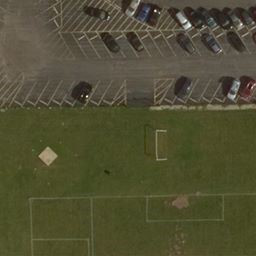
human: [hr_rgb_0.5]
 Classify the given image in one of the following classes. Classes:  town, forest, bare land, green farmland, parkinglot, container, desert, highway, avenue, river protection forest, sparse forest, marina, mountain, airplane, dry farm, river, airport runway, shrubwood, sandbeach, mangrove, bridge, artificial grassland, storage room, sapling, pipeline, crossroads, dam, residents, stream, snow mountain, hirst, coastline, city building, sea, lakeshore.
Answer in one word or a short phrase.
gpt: artificial grassland